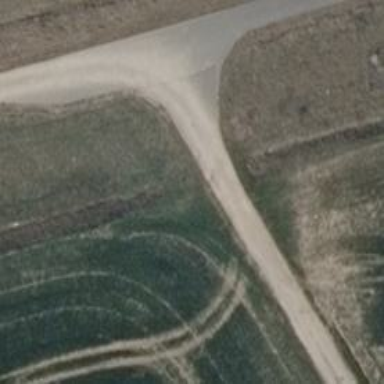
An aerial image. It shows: Culvert tunnel.